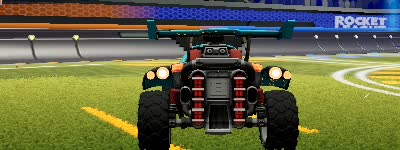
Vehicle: octane